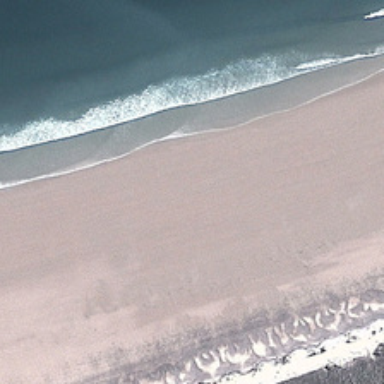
A row of white waves is between a beach and an ocean .